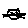
Label: cat